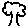
Label: tree